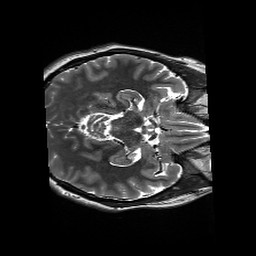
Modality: T2w
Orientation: axial
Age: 26
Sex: female